高二 · 解析几何
9. 已知椭圆 $\frac{x^{2}}{a^{2}}+\frac{y^{2}}{b^{2}}=1(a>b>0)$, 以坐标原点 $O$ 为圆心, 短半轴长为半径作圆 $O$, 过粗圆的长轴的一端点 $P$ 作圆 $O$ 的两条切线, 切点为 $A, B$, 若四边形 $P A O B$ 为正方形, 则该陏圆的离心率为

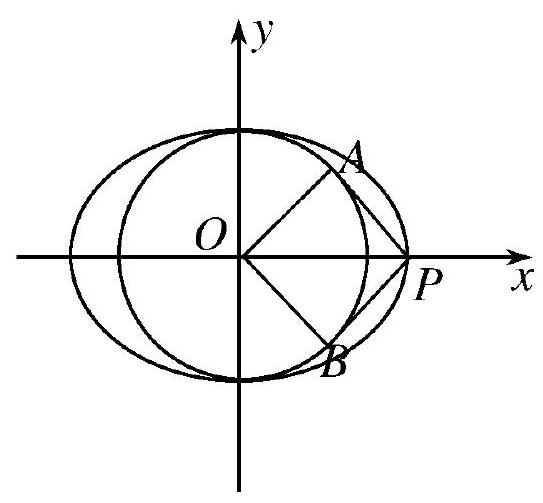
答案: $\frac{\sqrt{2}}{2}$
解析: ： 如图, $\because$ 四边形 $O A P B$ 是正方形, 且 $P A, P B$ 为圆 $O$ 的切线,

$\therefore \triangle O A P$ 是等腰直角三角形,

故 $b=c, a=\sqrt{2} c, \therefore e=\frac{\sqrt{2}}{2}$.